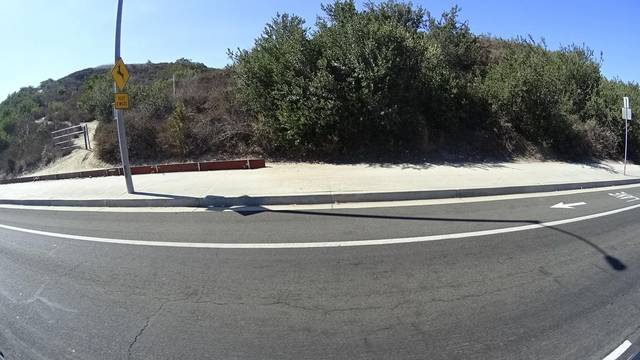
Region: United States
Coordinates: 33.587, -117.62